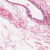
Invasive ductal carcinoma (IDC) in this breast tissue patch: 0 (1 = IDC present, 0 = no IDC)